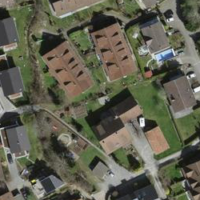
EUNIS habitat code: 54
Species observed at this site:
Geranium robertianum